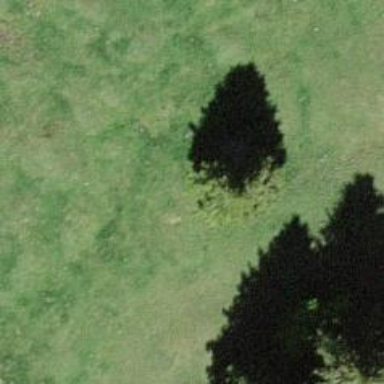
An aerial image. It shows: Needle-leaved tree in nature.